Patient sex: M
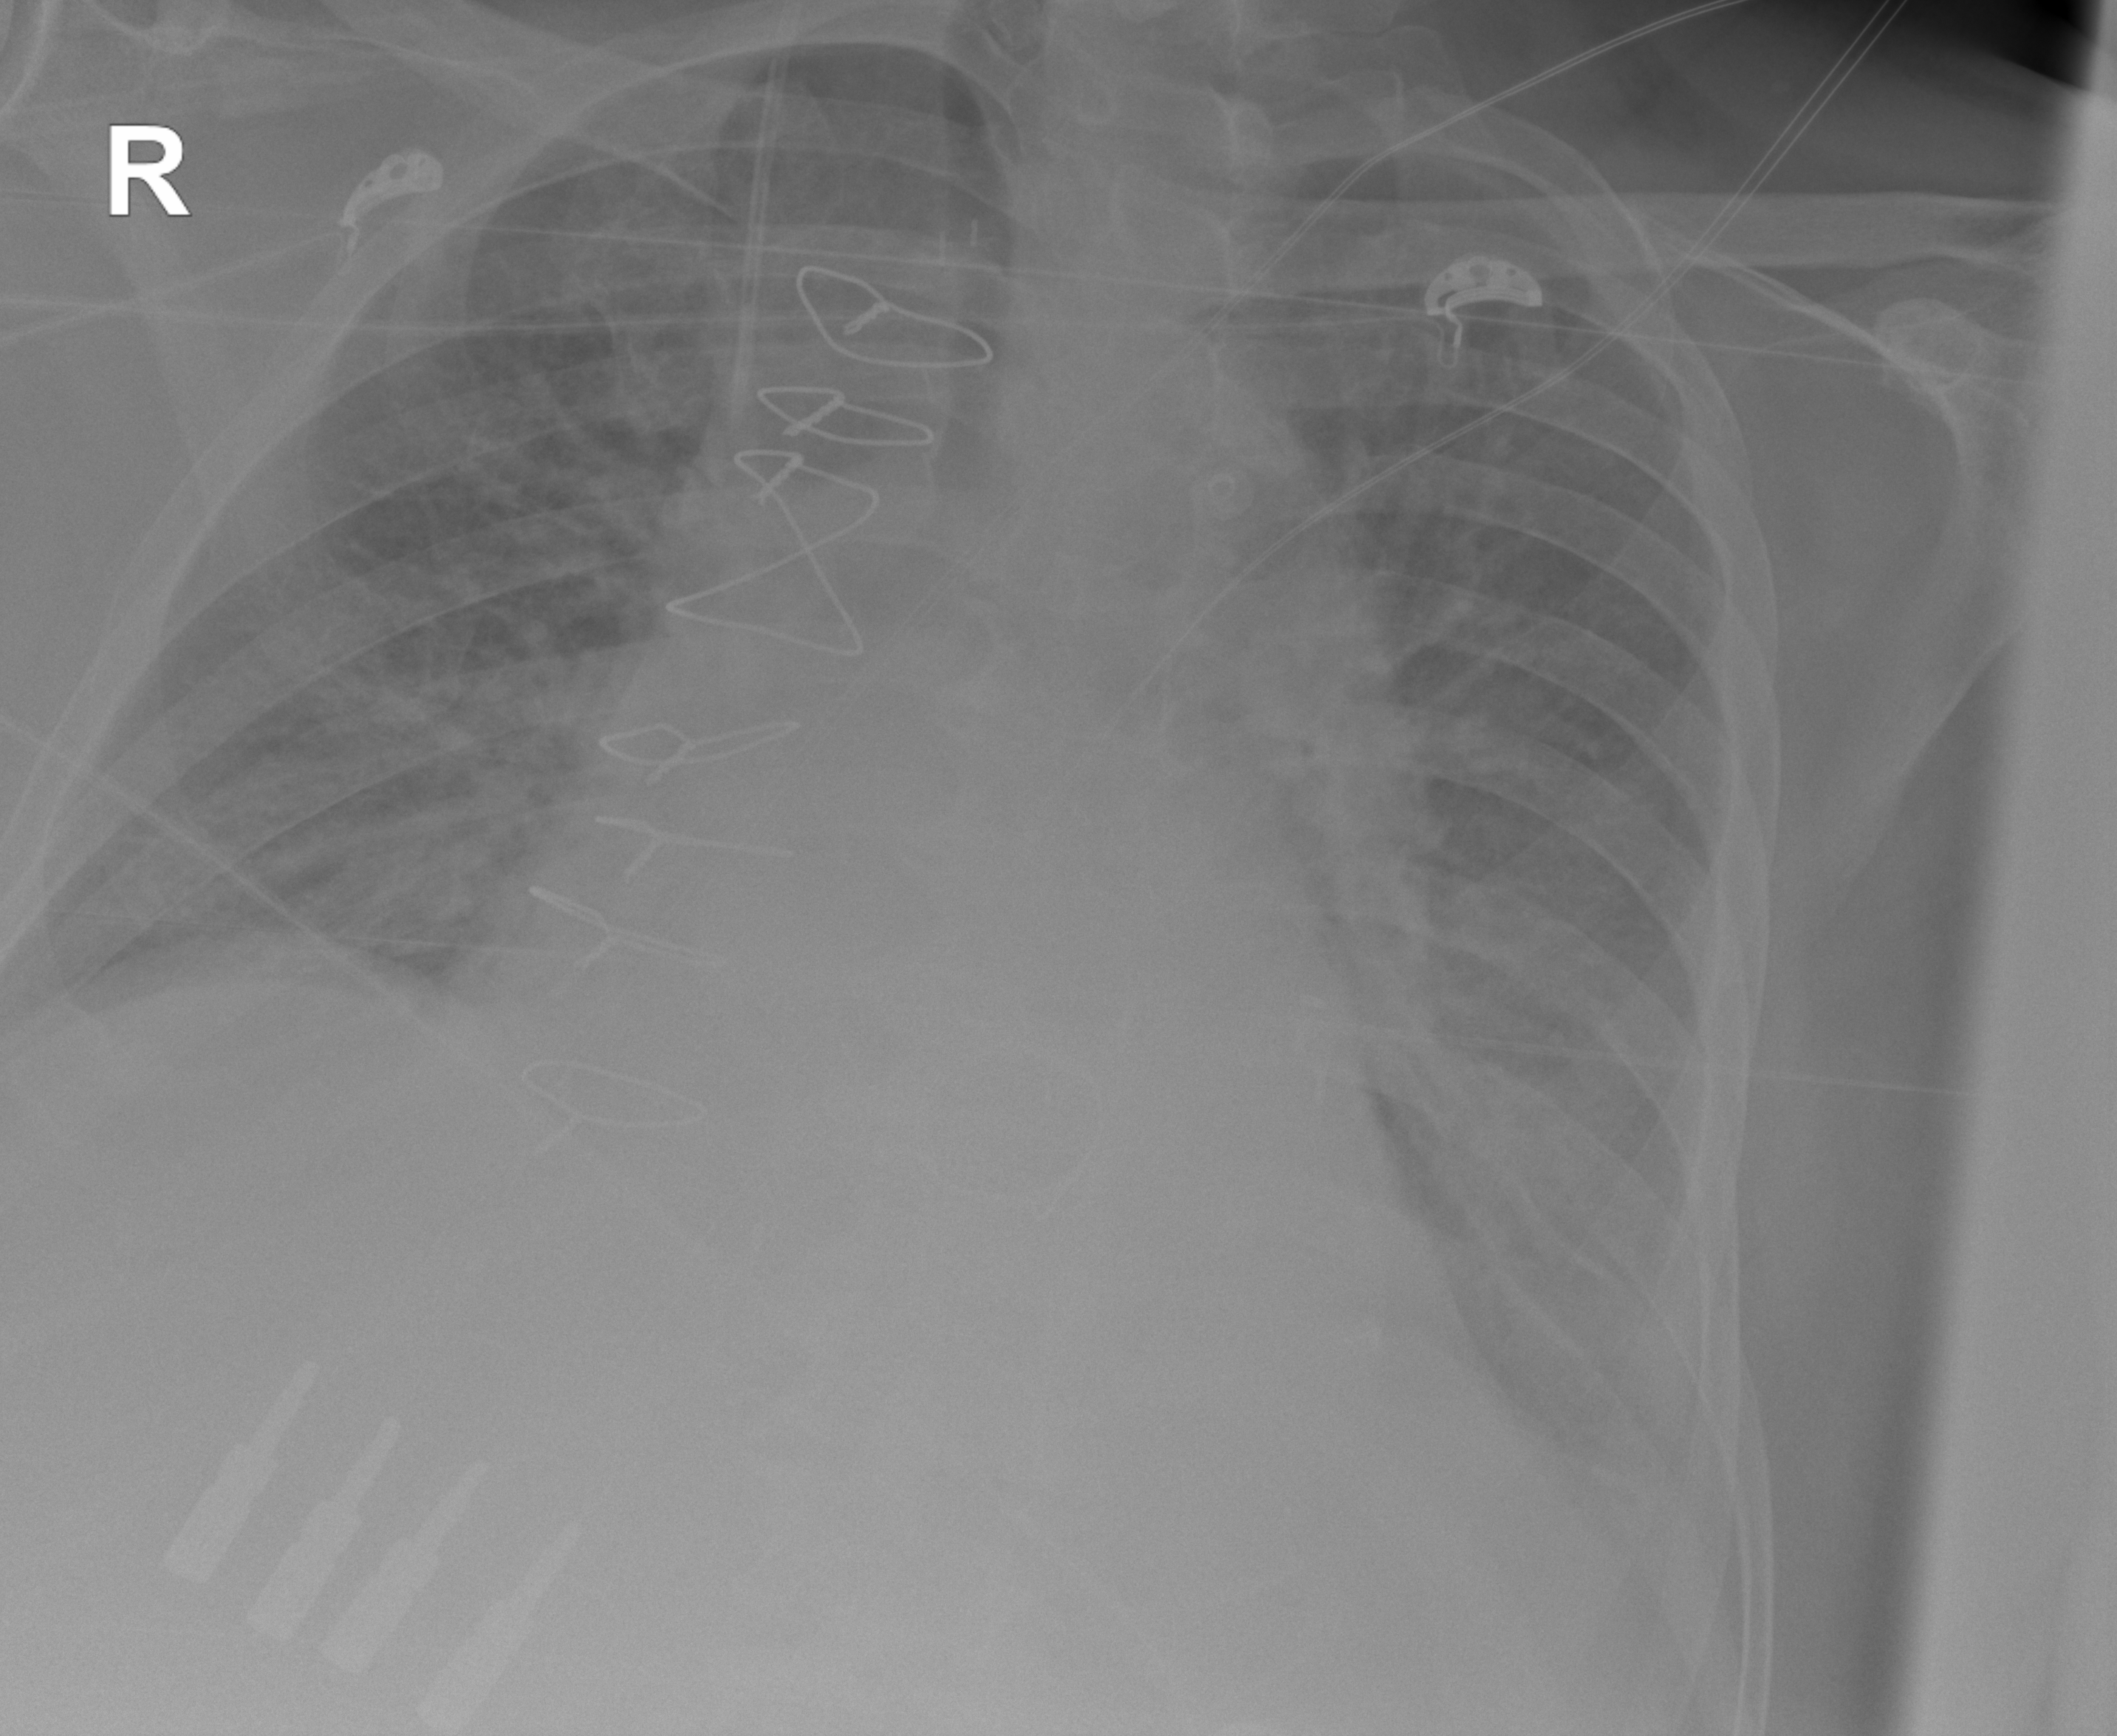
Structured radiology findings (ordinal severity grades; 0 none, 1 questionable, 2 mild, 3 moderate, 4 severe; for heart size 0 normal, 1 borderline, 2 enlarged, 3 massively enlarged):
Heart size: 2
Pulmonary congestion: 3
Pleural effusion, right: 1
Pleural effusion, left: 3
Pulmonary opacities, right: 3
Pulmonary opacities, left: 2
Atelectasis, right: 0
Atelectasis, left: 2